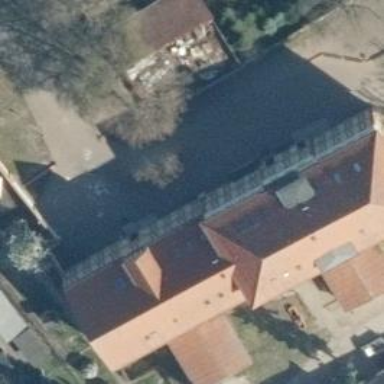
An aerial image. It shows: School building.